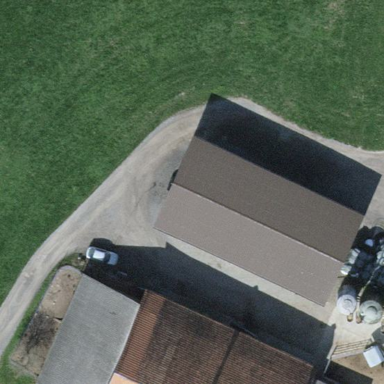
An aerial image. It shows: Farm auxiliary building.